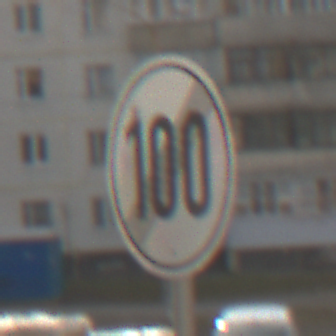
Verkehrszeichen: EndeGeschwindigkeit100
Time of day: MorningAfternoon
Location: Outdoor (Urban)
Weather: PartlyCloudy
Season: NotSpecified
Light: Natural